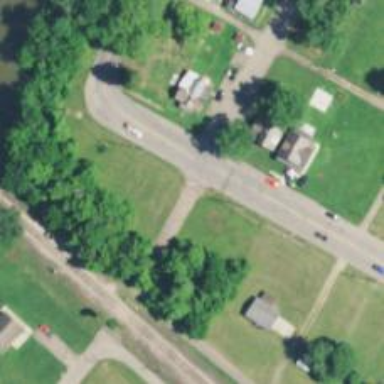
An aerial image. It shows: Road with stop sign.